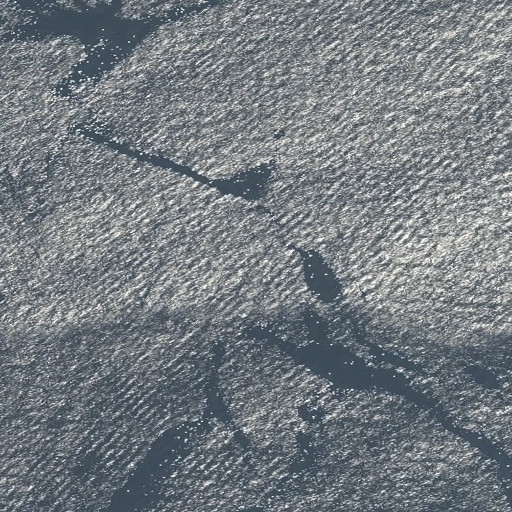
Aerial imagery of bar in Maine named Saddleback Ledge Shoal containing only open water